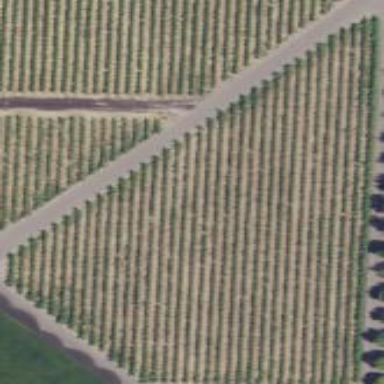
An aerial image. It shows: Vineyard growing grapes.